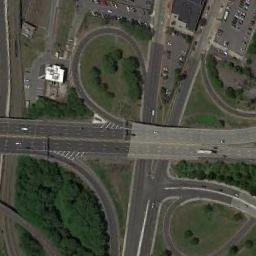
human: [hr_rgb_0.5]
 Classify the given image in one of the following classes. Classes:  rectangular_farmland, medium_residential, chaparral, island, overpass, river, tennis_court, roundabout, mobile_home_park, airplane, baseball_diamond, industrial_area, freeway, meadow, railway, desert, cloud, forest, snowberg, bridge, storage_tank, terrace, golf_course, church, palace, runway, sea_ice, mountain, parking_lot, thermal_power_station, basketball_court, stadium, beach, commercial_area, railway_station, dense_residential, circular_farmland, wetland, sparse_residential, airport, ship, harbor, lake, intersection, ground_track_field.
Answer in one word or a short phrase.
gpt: overpass